Question: I defined a struct in my header file:
'''
#import <UIKit/UIKit.h>
typedef struct ORIGINAL_QUOTA_DATA_tag
{
byte exch;
byte complex_stat;
char contract[8];
byte status;
byte type;
}ORIGINAL_QUOTA_DATA;
@interface NetTestAppDelegate : NSObject <UIApplicationDelegate> {
CFSocketRef _socket;
CFDataRef address;
ORIGINAL_QUOTA_DATA oQuota;
}
@property (nonatomic, retain) IBOutlet UIWindow *window;
'''
in my .m file:
'''
static void TCPServerConnectCallBack(CFSocketRef socket, CFSocketCallBackType type, CFDataRef address, const void *data, void *info){
memset(&oQuota, 0, sizeof(oQuota));
}
'''
but it gets worning:

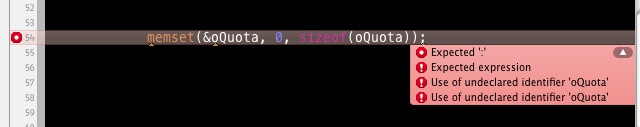
Answer: You are referencing 'oQuota' from C function (it's also static but that's not the problem). Your 'oQuota' variable is only "in scope" inside Objective-C methods implementation for your 'NetTestAppDelegate':
'''
void myCFunction()
{
// oQuota cannot be referenced here.
}
@implementation NetTestAppDelegate
- (void)myObjectiveCMethod
{
// oQuota is in scope, can reference it.
}
@end
'''
But what you do is pass the object to your callback:
'''
static void TCPServerConnectCallBack(CFSocketRef socket, CFSocketCallBackType type, CFDataRef address, const void *data, void *info){
memset(
&((NetTestAppDelegate *)info)->oQuota,
0,
sizeof(((NetTestAppDelegate *)info)->oQuota)
);
// Not sure whether the sizeof works, try it.
}
'''
In your 'CFSocketContext', you then need to set:
'''
myCFSocketContext.info = self;
'''